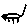
Label: cat